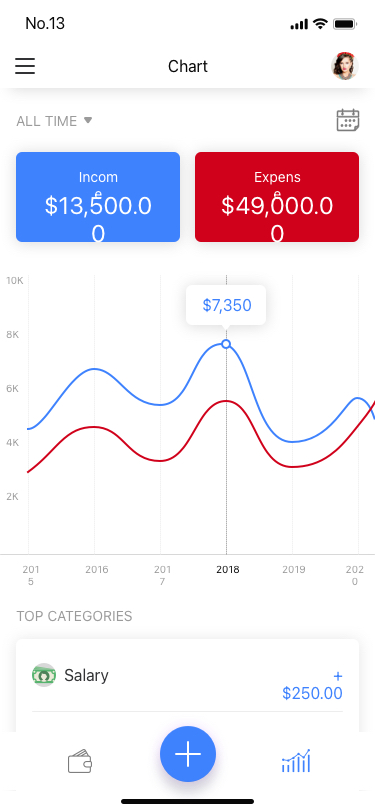
Text in this UI design:
+ $250.00
Salary
- $150.00
Restaurant
Top Categories
$7,350
2015
10k
8k
6k
4k
2k
2016
2017
2018
2019
2020
Income
$13,500.00
Expense
$49,000.00
All Time
Chart